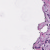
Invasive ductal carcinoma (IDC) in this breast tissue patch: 1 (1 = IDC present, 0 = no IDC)